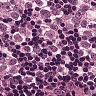
Metastatic tissue present: yes